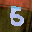
Label: 5